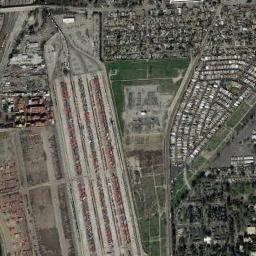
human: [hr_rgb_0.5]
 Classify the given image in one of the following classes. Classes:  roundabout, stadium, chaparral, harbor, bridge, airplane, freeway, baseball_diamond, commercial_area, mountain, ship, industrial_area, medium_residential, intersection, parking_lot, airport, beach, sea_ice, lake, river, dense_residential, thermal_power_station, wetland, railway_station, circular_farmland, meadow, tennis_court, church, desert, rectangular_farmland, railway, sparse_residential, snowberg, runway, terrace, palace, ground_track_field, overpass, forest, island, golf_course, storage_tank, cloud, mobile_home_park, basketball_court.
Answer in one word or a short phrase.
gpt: railway_station